七年级 · 算术
一种对正整数 $n$ 的 “ $F$ ” 运算: (1)当 $n$ 为奇数时, 结果为 $3 n+5$; (2) 当 $n$ 为偶数时,结果 $\frac{n}{2^{k}}$ (其中 $k$ 是使 $\frac{n}{2^{k}}$ 为奇数的正整数), 并且运算重复进行。例如, 取 $n=26$, 则:

\$ \qquad \$
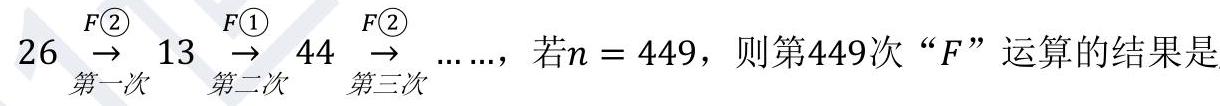
解析:

【分析】

此题考查数字的变化规的是整数的奇偶性, 能根据所给条件得出运算结果的规律, 找出规律是解答此题的关键. 分别计算出 $n=449$ 时, 第一、二、三、四、五、六、七次...运算的结果, 找出规律再进行解答即可.

【解答】

解: “ $F$ ” 运算, 需要对正整数 $n$ 分情况(奇数、偶数) 循环计算, 由于 $n=449$ 为奇数应先进行 $F(1)$运算,

即 $3 \times 449+5=1352$ (偶数)，

需再进行 $F$ 绖运算,

即 $1352 \div 2^{3}=169$ (奇数),

再进行 $F(1)$ 运算, 得到 $3 \times 169+5=512$ (偶数),

再进行 $F$ (2) 运算, 即 $512 \div 2^{9}=1$ (奇数),

再进行 $F(1)$ 运算, 得到 $3 \times 1+5=8$ (偶数),

再进行 $F$ ( 2 )运算, 即 $8 \div 2^{3}=1$,

再进行 $F(1)$ 运算, 得到 $3 \times 1+5=8$ (偶数),..,

即第 1 次运算结果为 $1352, \ldots$,

第4次运算结果为 1 , 第 5 次运算结果为 $8, \ldots$,

可以发现第 6 次运算结果为 1 , 第 7 次运算结果为 8,

从第 6 次运算结果开始循环, 且奇数次运算的结果为 8 , 偶数次为 1 , 而第 499 次是奇数,
这样循环计算一直到第 449 次 “ $F$ 运算”, 得到的结果为